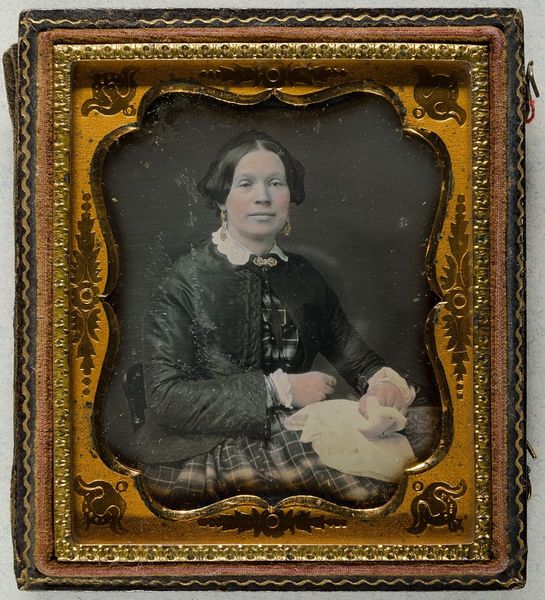
Titel: Frau Guhn
Standort: Hamburg
Institution: Museum für Kunst und Gewerbe Hamburg
Schlagwörter: frau, portrait, figur, foto, fotografie, photographie, photo, etui, lichtbild, handkoloriert, daguerreotypie, bildwerke, angewandte und bildende kunst, hessische systematik, porträt, porträtfotografie, porträtphotographie, hüftbild, handkolorierung